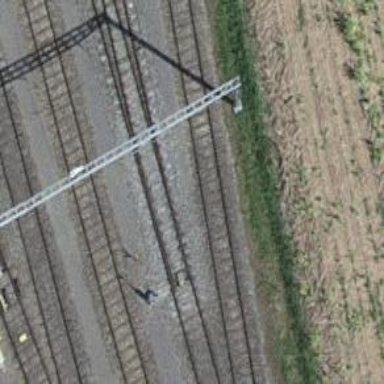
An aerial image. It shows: Railway switch.